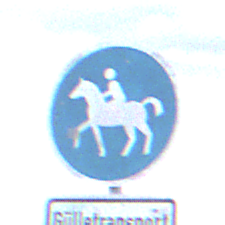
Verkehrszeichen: Reitweg
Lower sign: BesondereFahrzeugeUndTransportgueter12
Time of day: SunriseSunset
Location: Outdoor (Nature)
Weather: PartlyCloudy
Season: NotSpecified
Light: Natural